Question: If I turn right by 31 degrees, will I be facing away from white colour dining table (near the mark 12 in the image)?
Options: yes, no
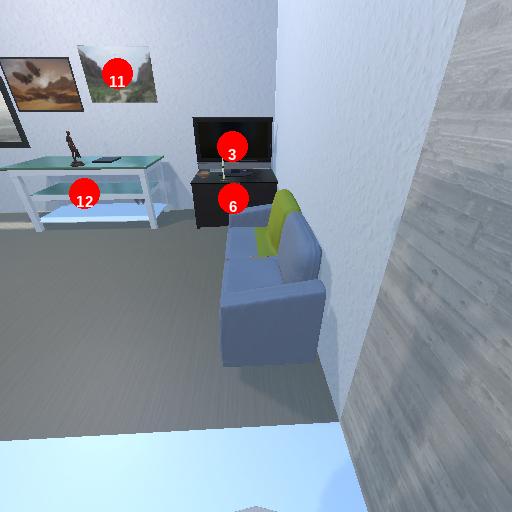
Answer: yes